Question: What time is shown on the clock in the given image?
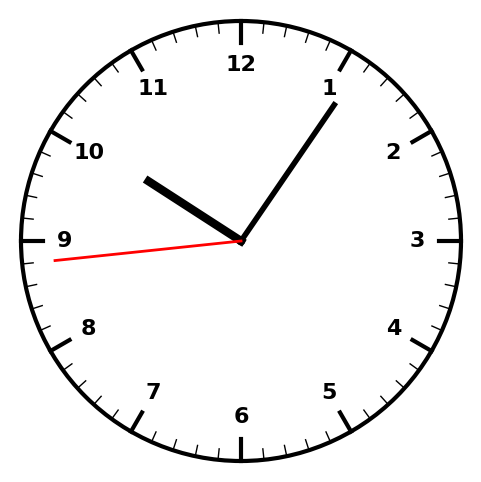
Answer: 10:05:44